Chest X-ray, AP view. Patient: 34 years old, sex M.
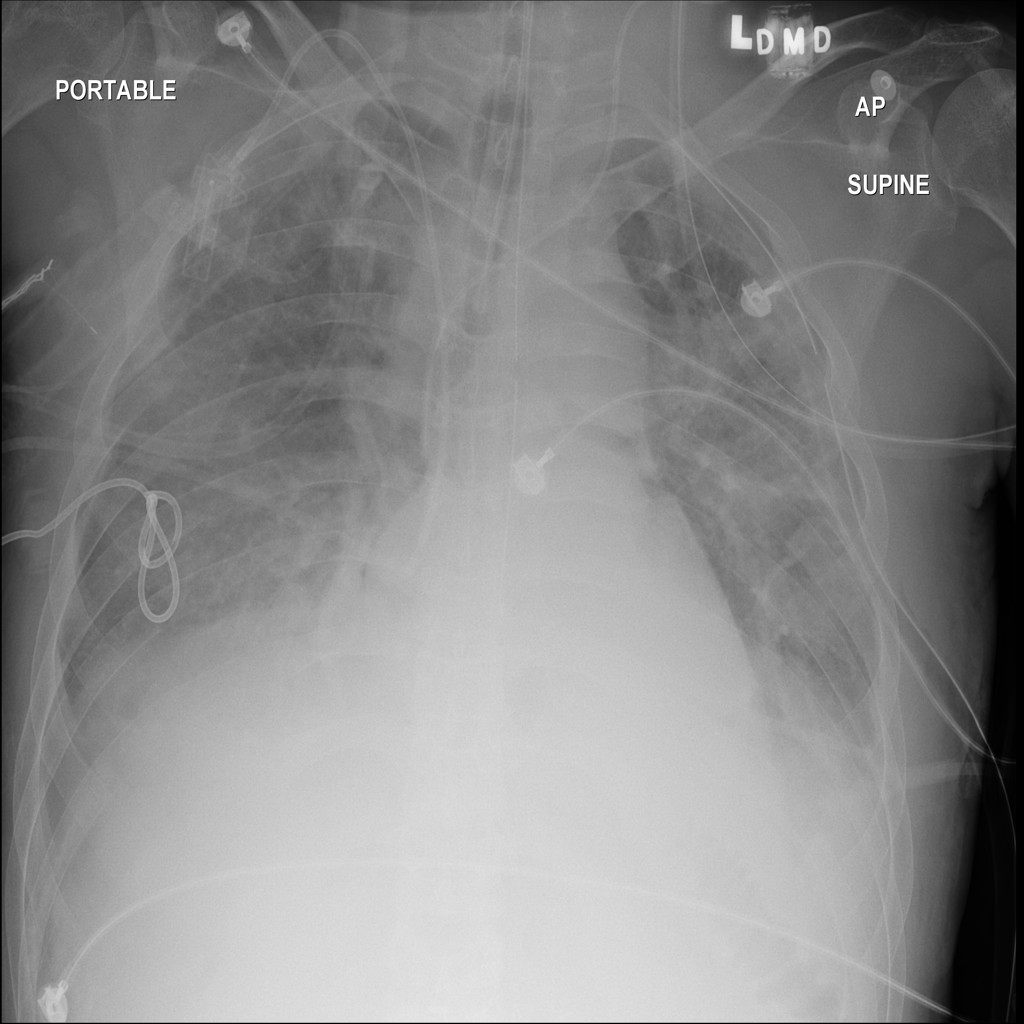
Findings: Pneumothorax